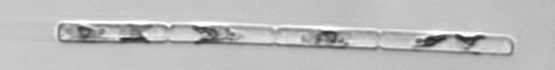
Label: Guinardia_delicatula